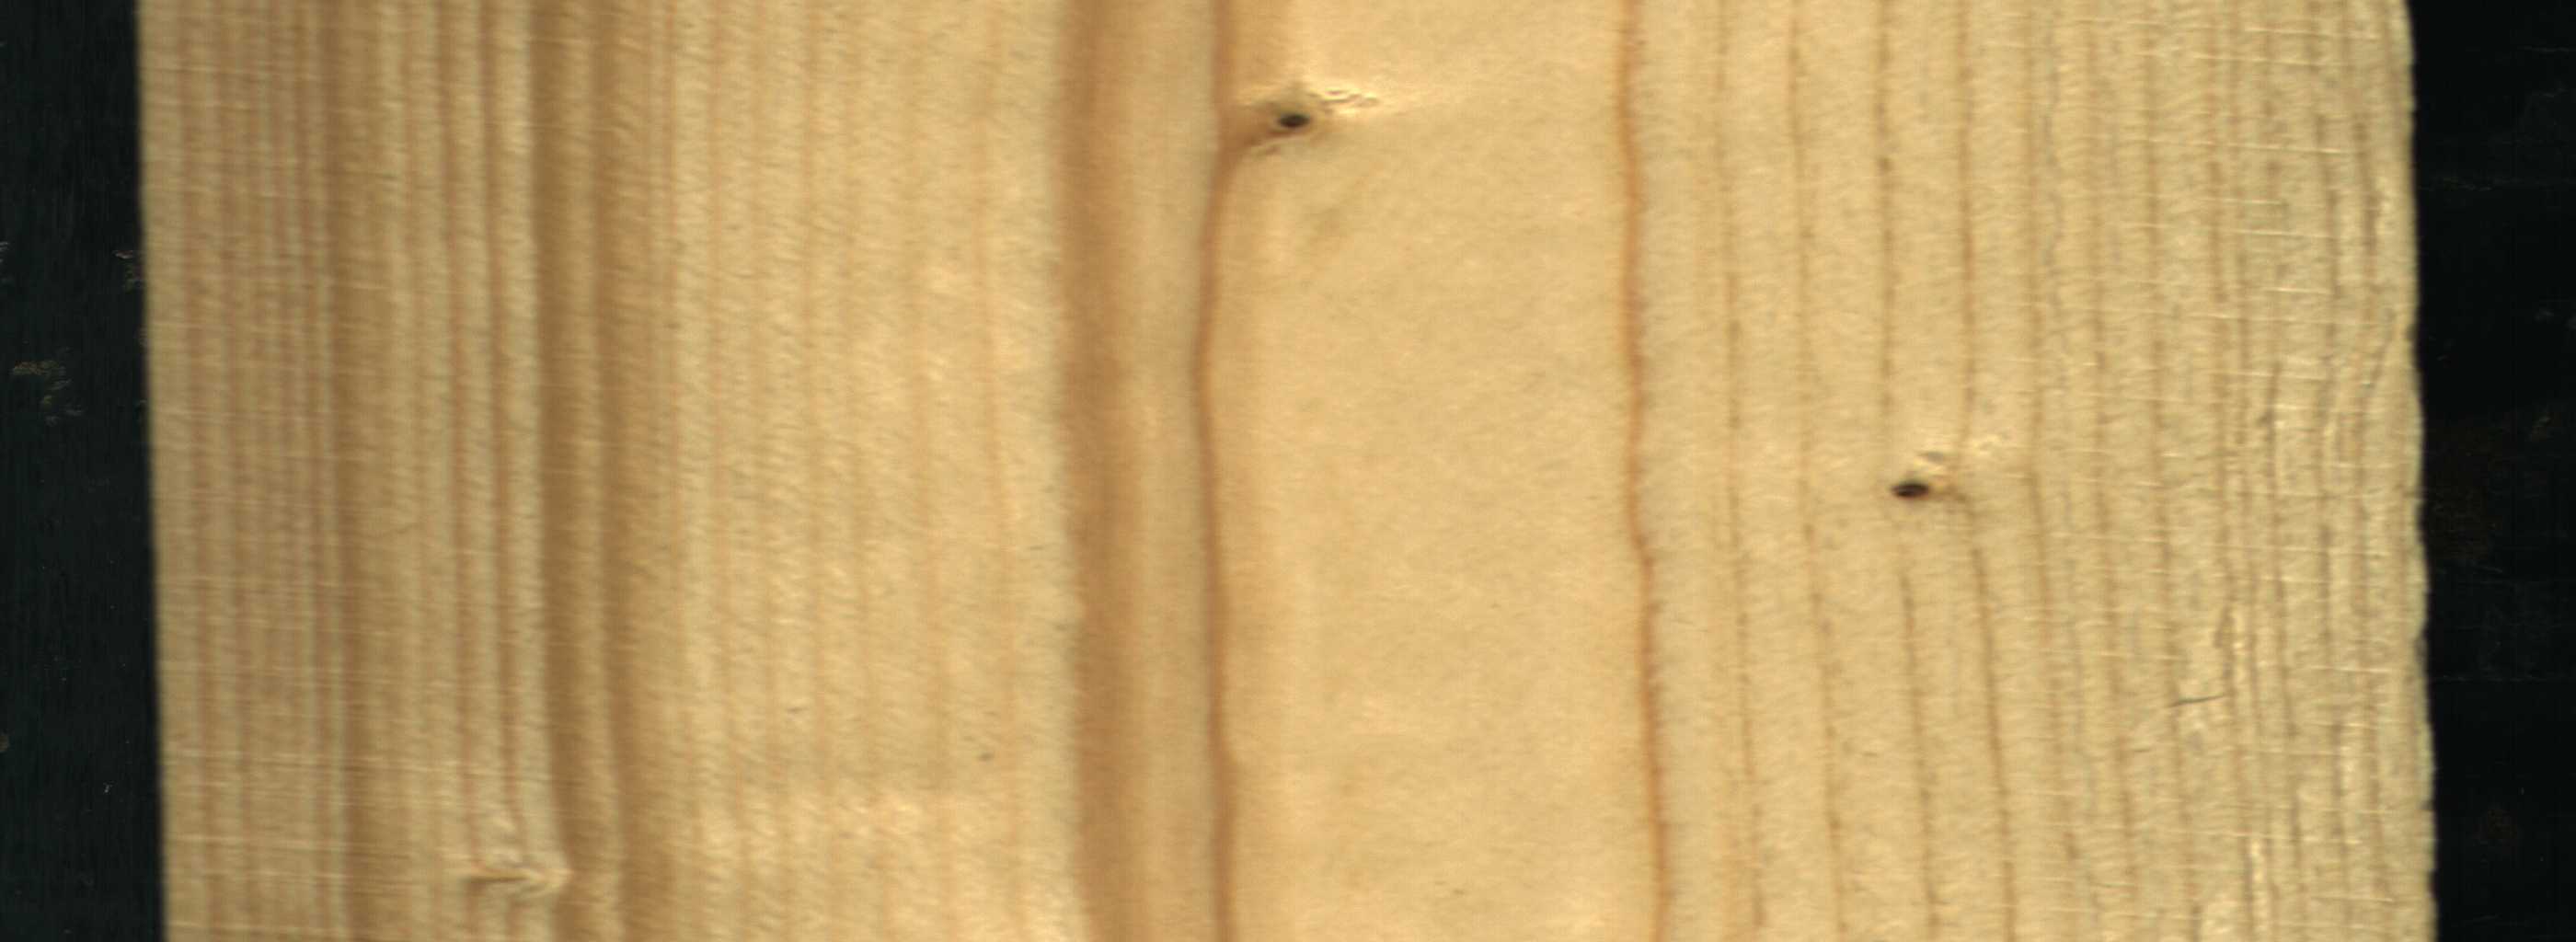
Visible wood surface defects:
Dead_Knot
Dead_Knot